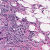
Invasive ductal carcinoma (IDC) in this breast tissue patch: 0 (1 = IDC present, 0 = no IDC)